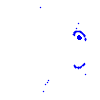
Particle: electron